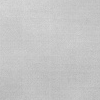
Atmospheric dust classification: dusty